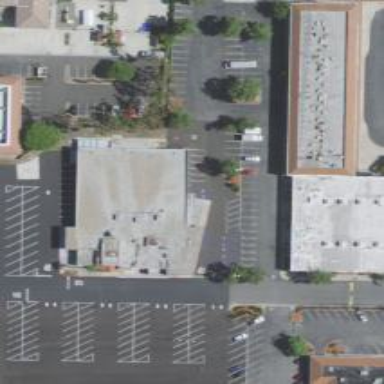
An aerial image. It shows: Building that houses bowling alley.